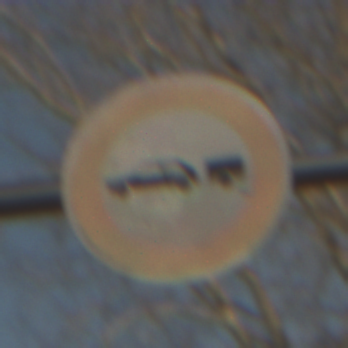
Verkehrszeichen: VerbotPersonenkraftwagenMitAnhaenger
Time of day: SunriseSunset
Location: Outdoor (Nature)
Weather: PartlyCloudy
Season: NotSpecified
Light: Natural